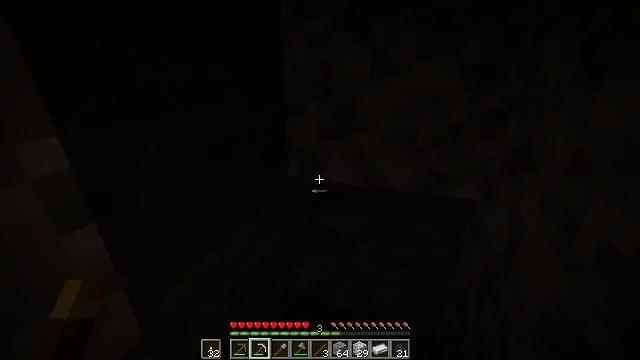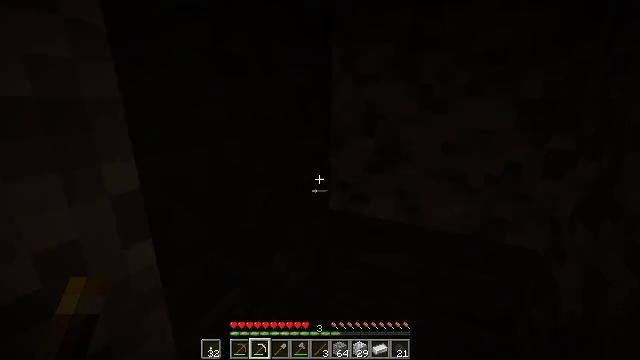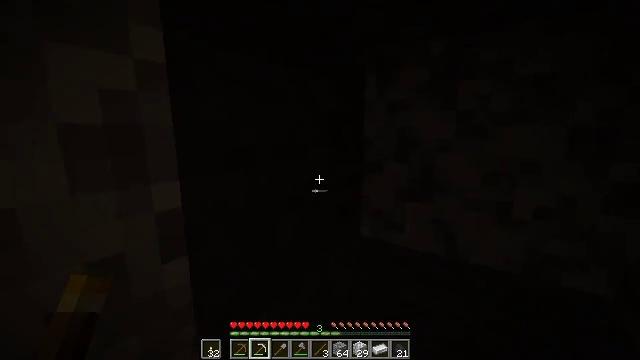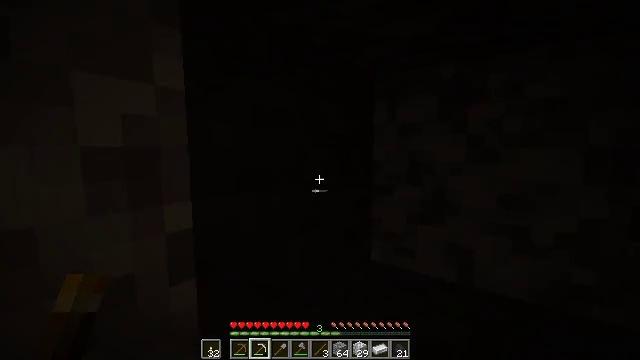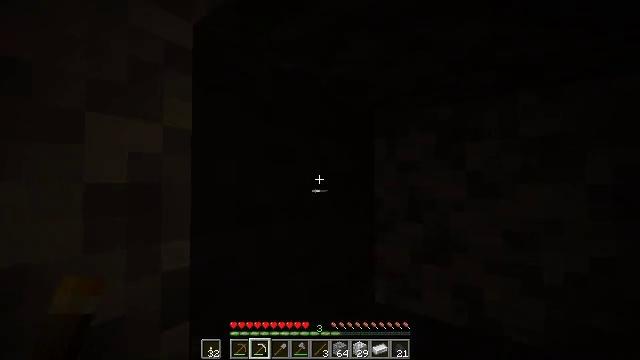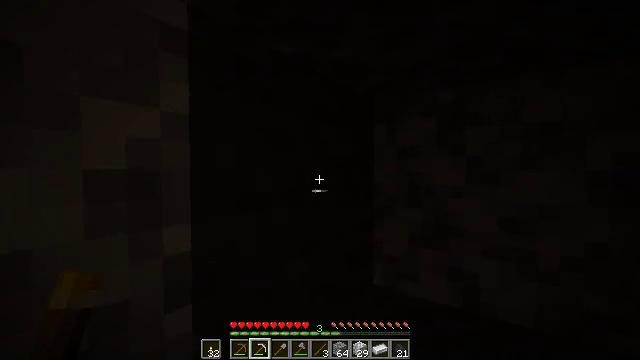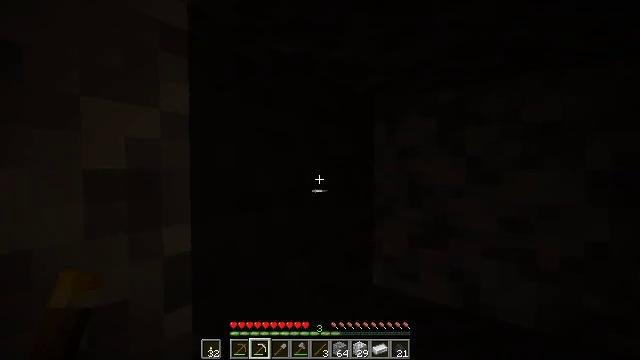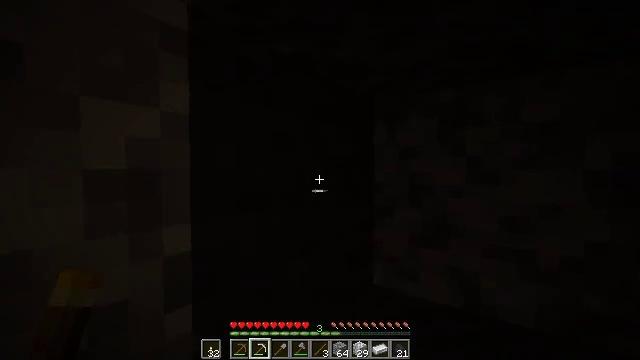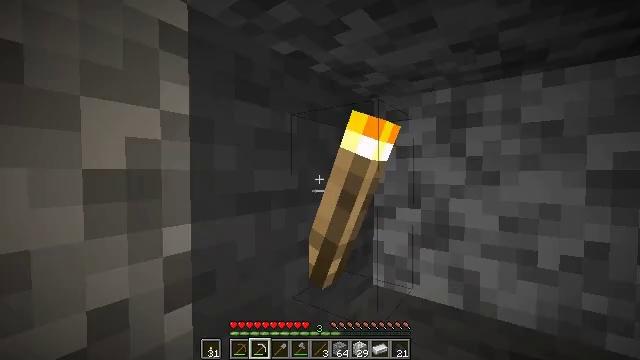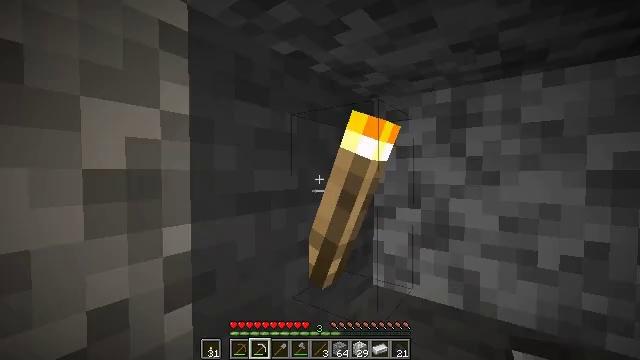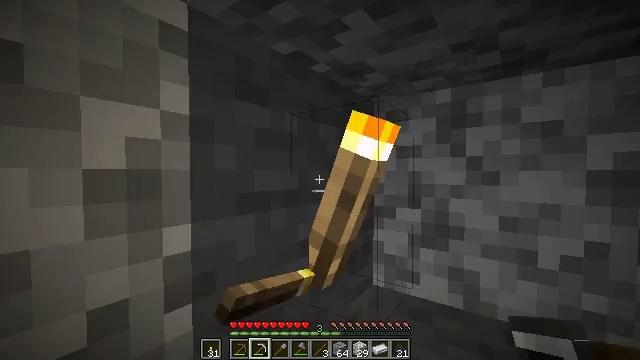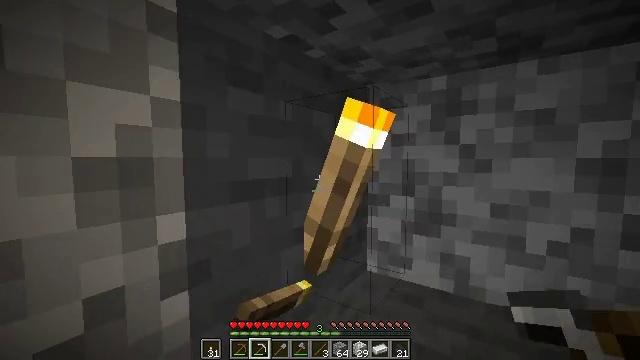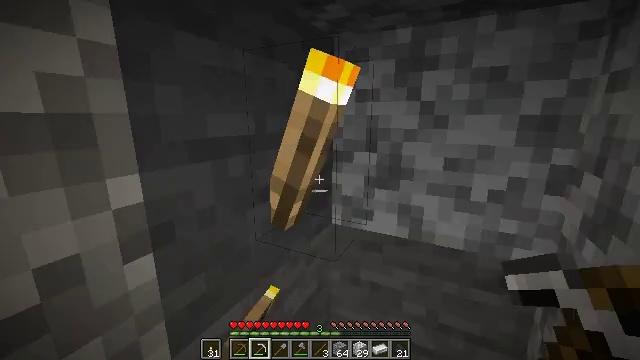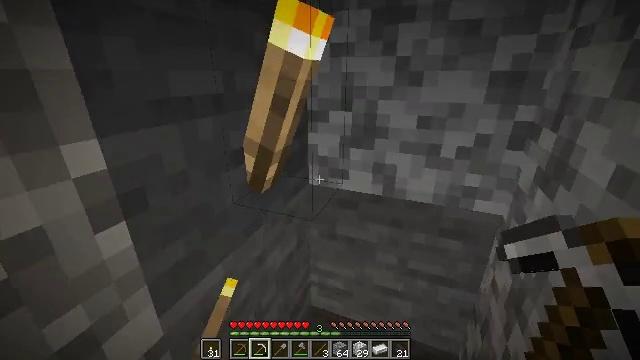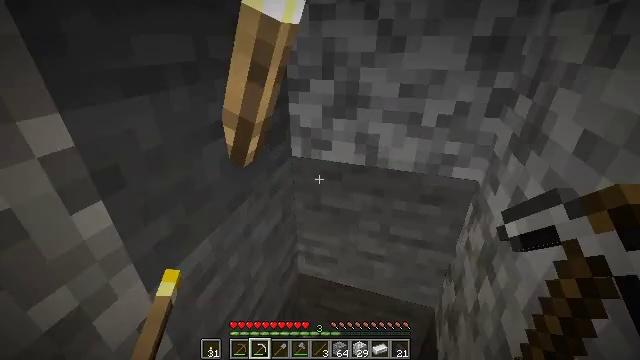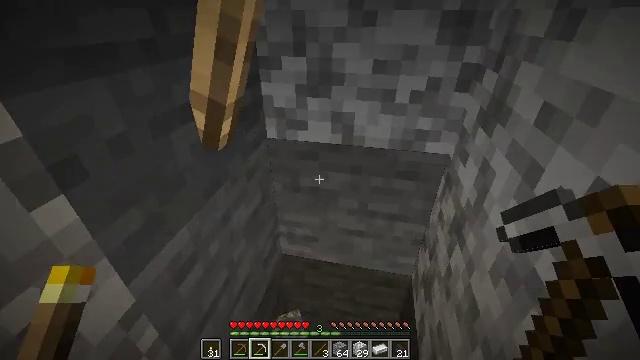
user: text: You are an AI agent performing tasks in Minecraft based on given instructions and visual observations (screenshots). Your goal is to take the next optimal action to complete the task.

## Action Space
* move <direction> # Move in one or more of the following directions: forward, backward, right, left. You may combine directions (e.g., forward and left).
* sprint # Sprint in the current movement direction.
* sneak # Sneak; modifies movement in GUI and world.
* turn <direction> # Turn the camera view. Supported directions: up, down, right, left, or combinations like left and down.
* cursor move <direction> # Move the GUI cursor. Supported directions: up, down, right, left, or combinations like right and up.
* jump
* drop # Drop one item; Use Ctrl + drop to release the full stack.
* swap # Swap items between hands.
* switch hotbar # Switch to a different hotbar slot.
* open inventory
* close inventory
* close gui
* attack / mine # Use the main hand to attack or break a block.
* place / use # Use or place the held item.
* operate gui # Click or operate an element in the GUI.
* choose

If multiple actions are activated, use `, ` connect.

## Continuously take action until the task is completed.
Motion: motion action
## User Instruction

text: Mine stone underground.
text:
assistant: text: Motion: turn left and up
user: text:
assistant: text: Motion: turn left and up
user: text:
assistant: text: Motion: turn left and up
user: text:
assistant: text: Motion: turn up
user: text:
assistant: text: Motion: turn down
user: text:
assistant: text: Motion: no_op
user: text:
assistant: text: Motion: no_op
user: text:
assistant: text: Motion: use / place
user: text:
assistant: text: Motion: use / place
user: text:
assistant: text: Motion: use / place
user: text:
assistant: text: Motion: turn right and down
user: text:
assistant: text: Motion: turn right and down
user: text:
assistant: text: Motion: turn right and down
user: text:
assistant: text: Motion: turn right and down
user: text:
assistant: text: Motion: turn right and down
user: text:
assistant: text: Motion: turn right and down
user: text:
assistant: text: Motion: turn right and down
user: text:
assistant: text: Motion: turn right and down
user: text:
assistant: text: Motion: no_op
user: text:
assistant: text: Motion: move forward
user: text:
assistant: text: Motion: move forward, turn down
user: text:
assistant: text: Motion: move forward, turn right and down
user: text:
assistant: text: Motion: move forward, turn right and down
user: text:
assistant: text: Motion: move forward
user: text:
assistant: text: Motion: move forward
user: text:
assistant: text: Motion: turn down, attack / mine
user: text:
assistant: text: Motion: attack / mine
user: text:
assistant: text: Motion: attack / mine
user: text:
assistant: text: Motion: attack / mine
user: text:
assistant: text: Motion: turn down, attack / mine